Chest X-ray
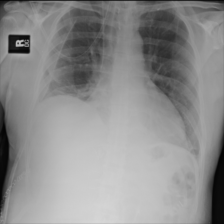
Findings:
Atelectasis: positive
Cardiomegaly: negative
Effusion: negative
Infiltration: negative
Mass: negative
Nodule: negative
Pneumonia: negative
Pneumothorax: negative
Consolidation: negative
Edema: negative
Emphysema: negative
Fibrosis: negative
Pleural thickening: negative
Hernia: negative